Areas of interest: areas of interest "Guangzhou South Station Parking Lot P10"
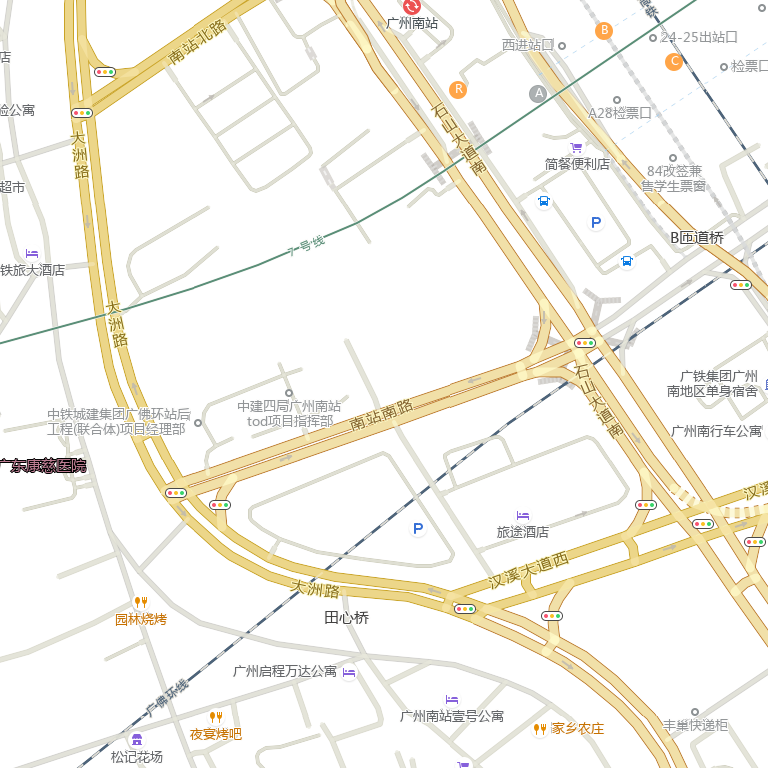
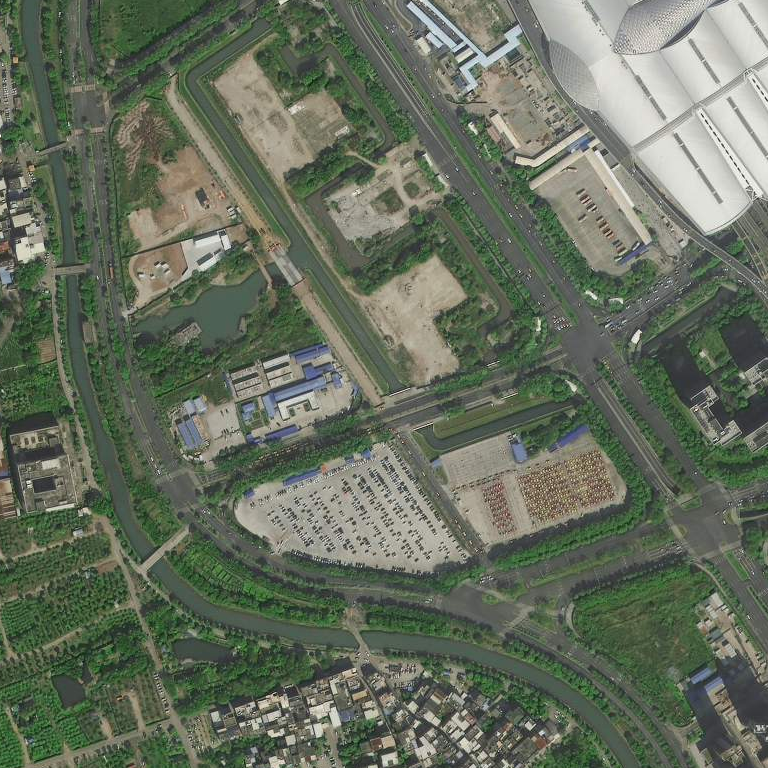